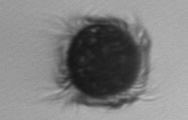
Label: Mesodinium